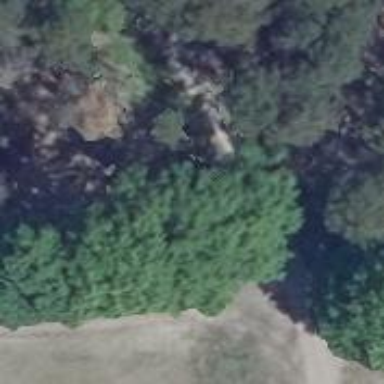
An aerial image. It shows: Tree serving as landmark.